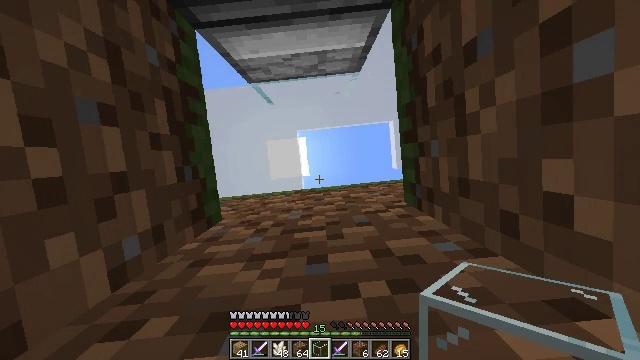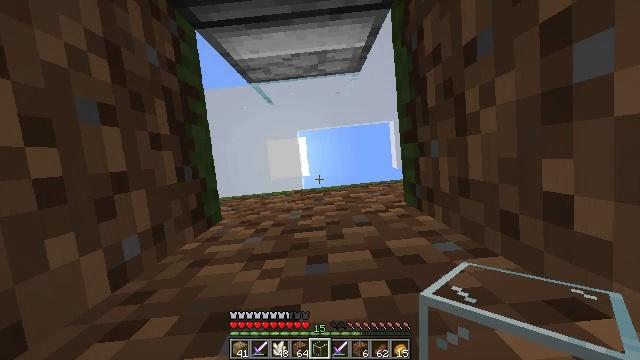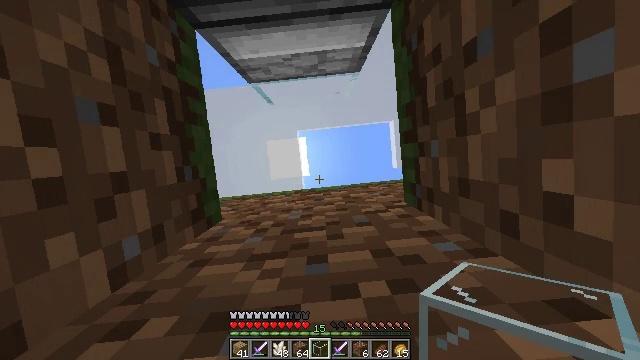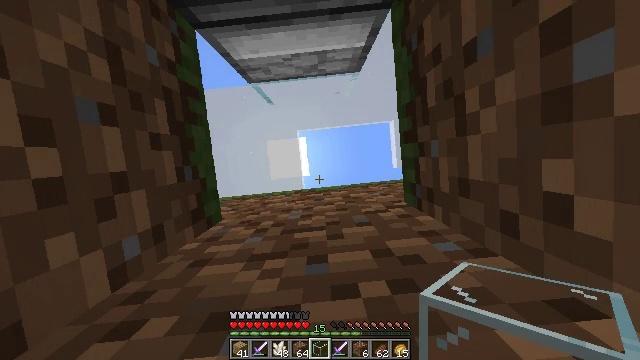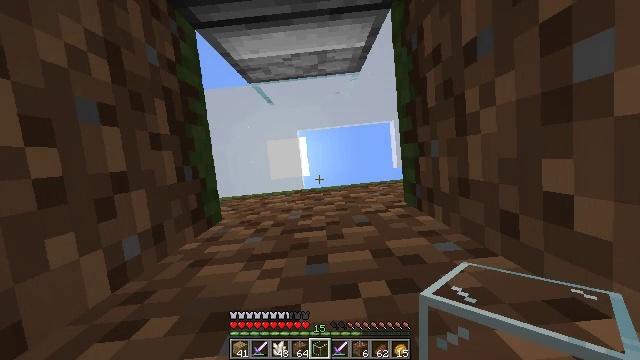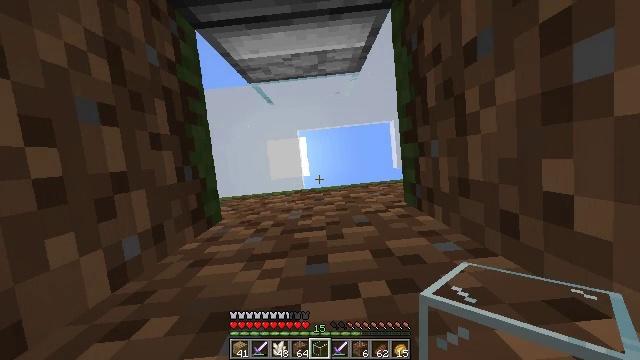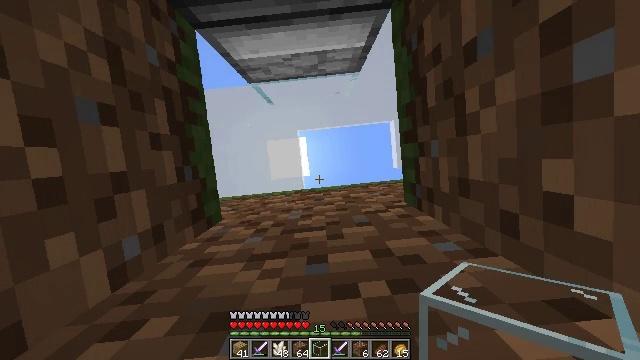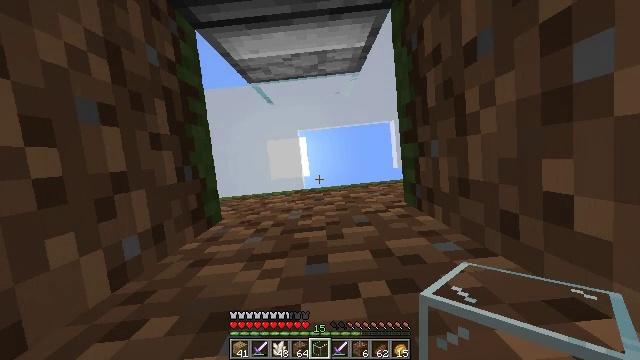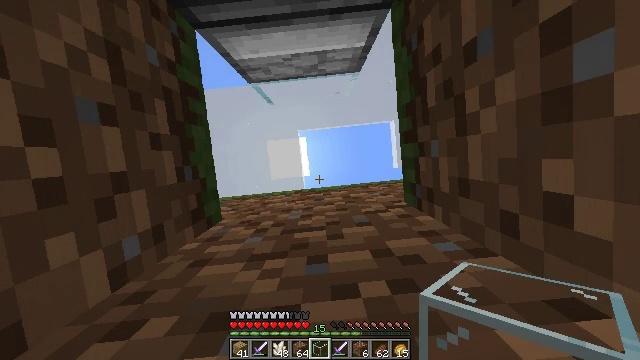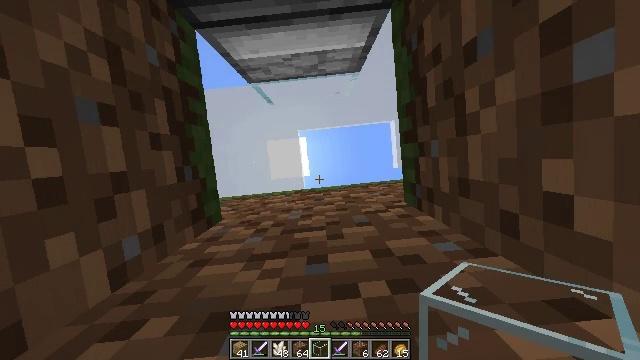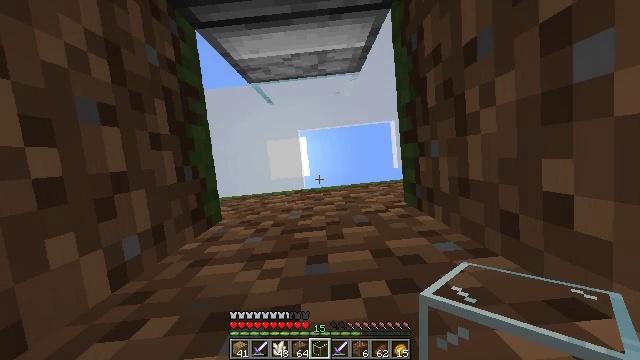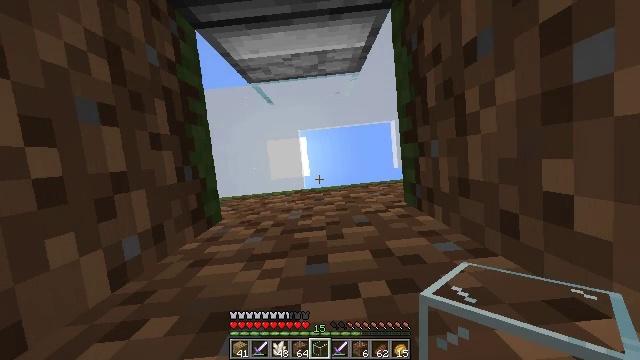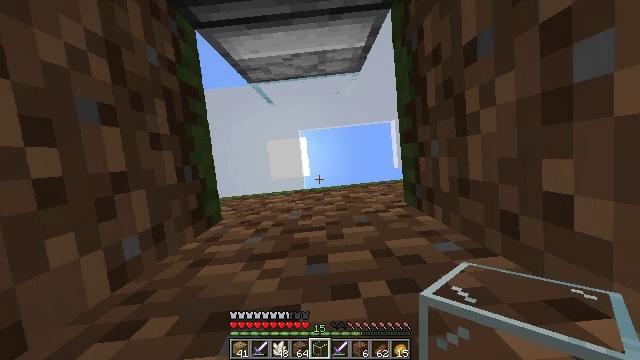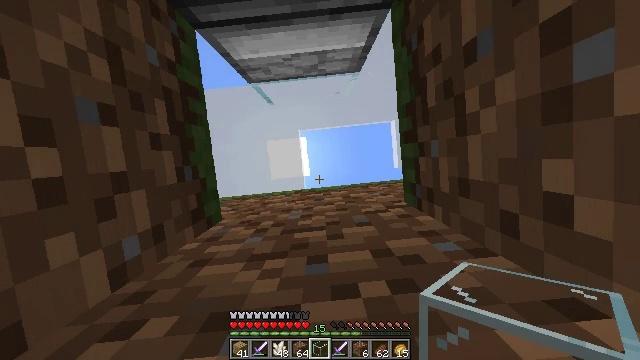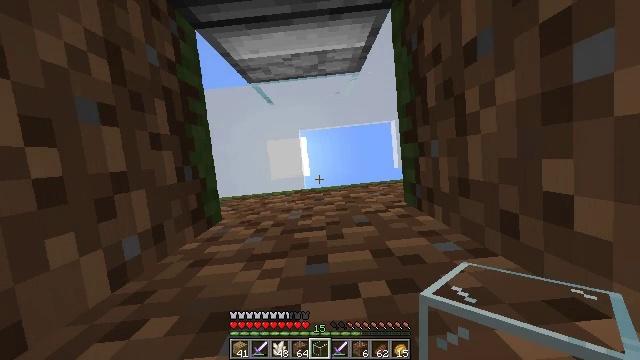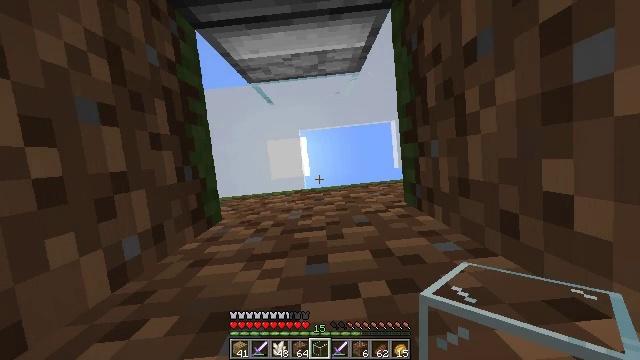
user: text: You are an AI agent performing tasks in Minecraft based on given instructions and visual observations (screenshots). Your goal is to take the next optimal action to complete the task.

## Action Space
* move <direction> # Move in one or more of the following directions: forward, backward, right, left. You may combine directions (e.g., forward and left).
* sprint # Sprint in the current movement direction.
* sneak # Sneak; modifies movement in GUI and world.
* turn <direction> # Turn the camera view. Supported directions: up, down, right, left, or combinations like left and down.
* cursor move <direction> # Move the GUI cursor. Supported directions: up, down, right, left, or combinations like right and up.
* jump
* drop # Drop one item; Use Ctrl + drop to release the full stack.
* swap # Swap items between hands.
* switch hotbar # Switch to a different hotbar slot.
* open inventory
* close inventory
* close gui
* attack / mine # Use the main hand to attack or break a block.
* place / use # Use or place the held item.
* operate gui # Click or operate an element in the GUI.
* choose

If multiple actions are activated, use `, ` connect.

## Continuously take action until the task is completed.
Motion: motion action
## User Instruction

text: Take iron ingots to craft a minecart.
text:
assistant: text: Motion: no_op
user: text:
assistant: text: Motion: no_op
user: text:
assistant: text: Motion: no_op
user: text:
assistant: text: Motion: no_op
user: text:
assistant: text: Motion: no_op
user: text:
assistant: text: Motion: no_op
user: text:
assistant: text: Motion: no_op
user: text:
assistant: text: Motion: no_op
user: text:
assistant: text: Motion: no_op
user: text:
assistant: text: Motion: no_op
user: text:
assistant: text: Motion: no_op
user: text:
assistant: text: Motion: no_op
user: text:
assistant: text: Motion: no_op
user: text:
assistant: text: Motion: no_op
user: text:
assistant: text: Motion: no_op
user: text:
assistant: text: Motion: no_op
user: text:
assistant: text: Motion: no_op
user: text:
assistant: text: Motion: no_op
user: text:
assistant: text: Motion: no_op
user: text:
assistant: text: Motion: no_op
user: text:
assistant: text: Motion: no_op
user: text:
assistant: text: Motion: turn left
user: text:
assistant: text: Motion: turn left and down
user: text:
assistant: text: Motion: turn left and down
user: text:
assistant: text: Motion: turn left and down
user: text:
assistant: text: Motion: turn left and down
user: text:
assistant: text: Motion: turn left and down
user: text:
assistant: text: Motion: turn left and down
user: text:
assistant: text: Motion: turn left and down
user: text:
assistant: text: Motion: turn left and down